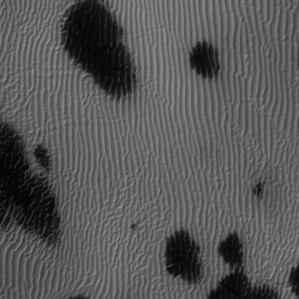
Label: frost